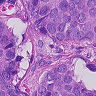
Metastatic tissue present: yes